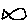
Label: fish